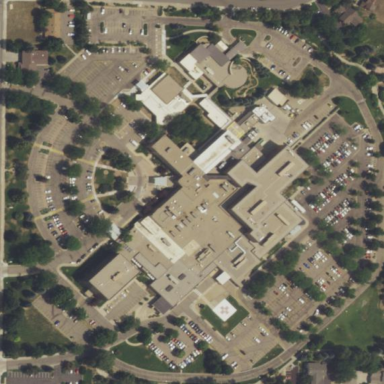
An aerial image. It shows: Hospital providing healthcare services.